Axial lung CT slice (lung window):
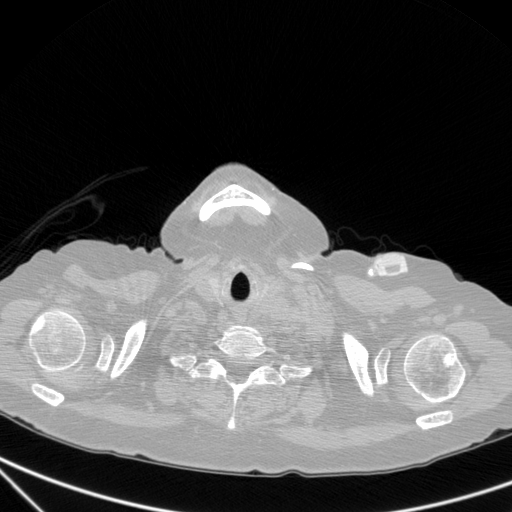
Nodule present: no